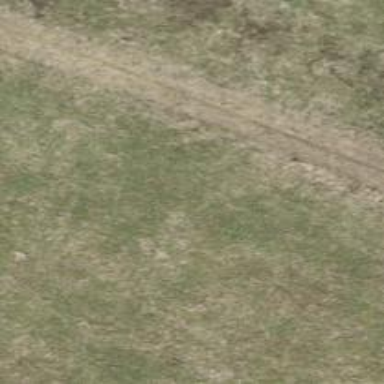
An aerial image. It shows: Track with grade 4 track type.